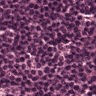
Metastatic tissue present: no